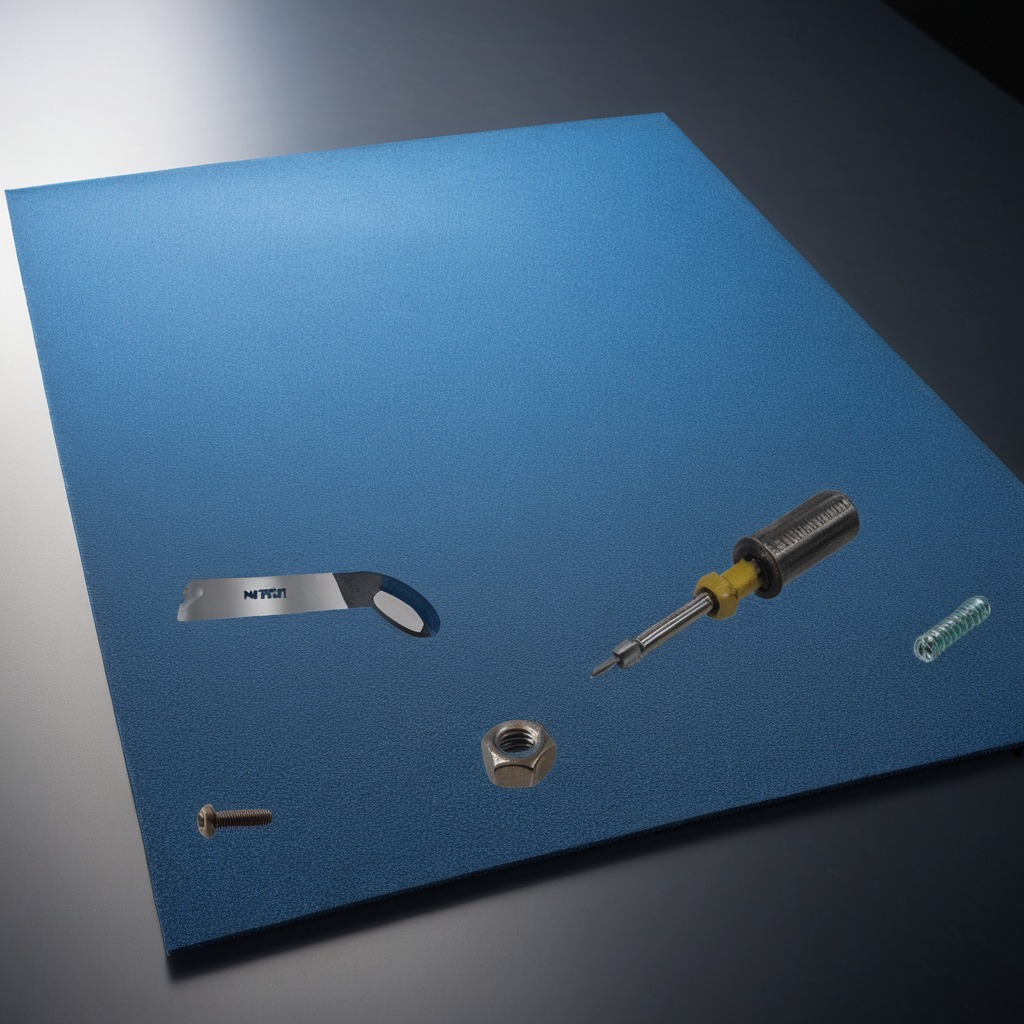
A metal machine screw, a coiled metal spring, a handheld metal saw, a screwdriver, and a metal nut are lying on the clean granite tabletop covered with a blue rubber mat inside a workshop under bright overhead lighting crisp shadows high clarity worn but beneath the mat.